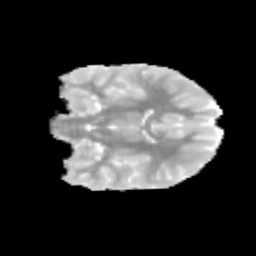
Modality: MD
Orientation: coronal
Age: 9
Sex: female
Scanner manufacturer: siemens
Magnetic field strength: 3 T
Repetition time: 3.8 s
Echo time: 0.07 s